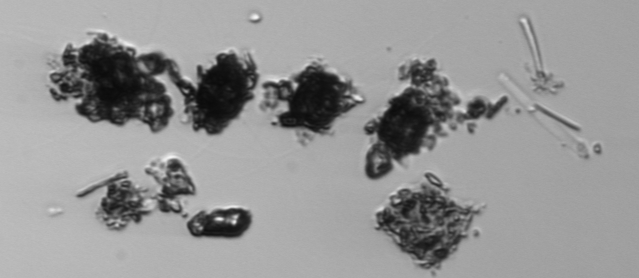
Label: Thalassiosira_TAG_external_detritus